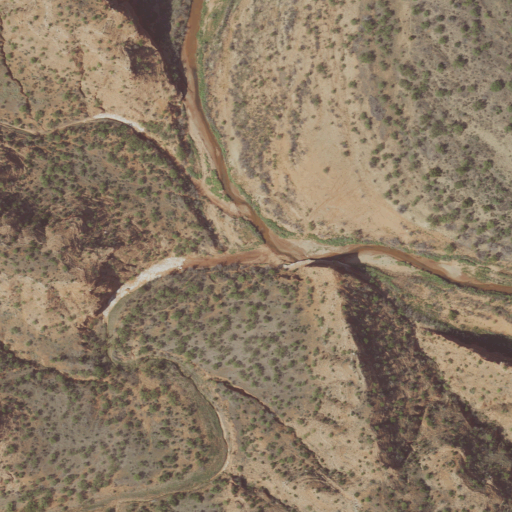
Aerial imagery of valley in Texas named Tige Canyon containing shrub, grassland, and barren land